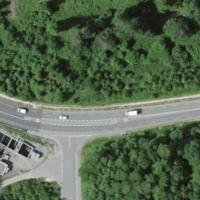
EUNIS habitat code: 57
Species observed at this site:
Symphoricarpos albus